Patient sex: M
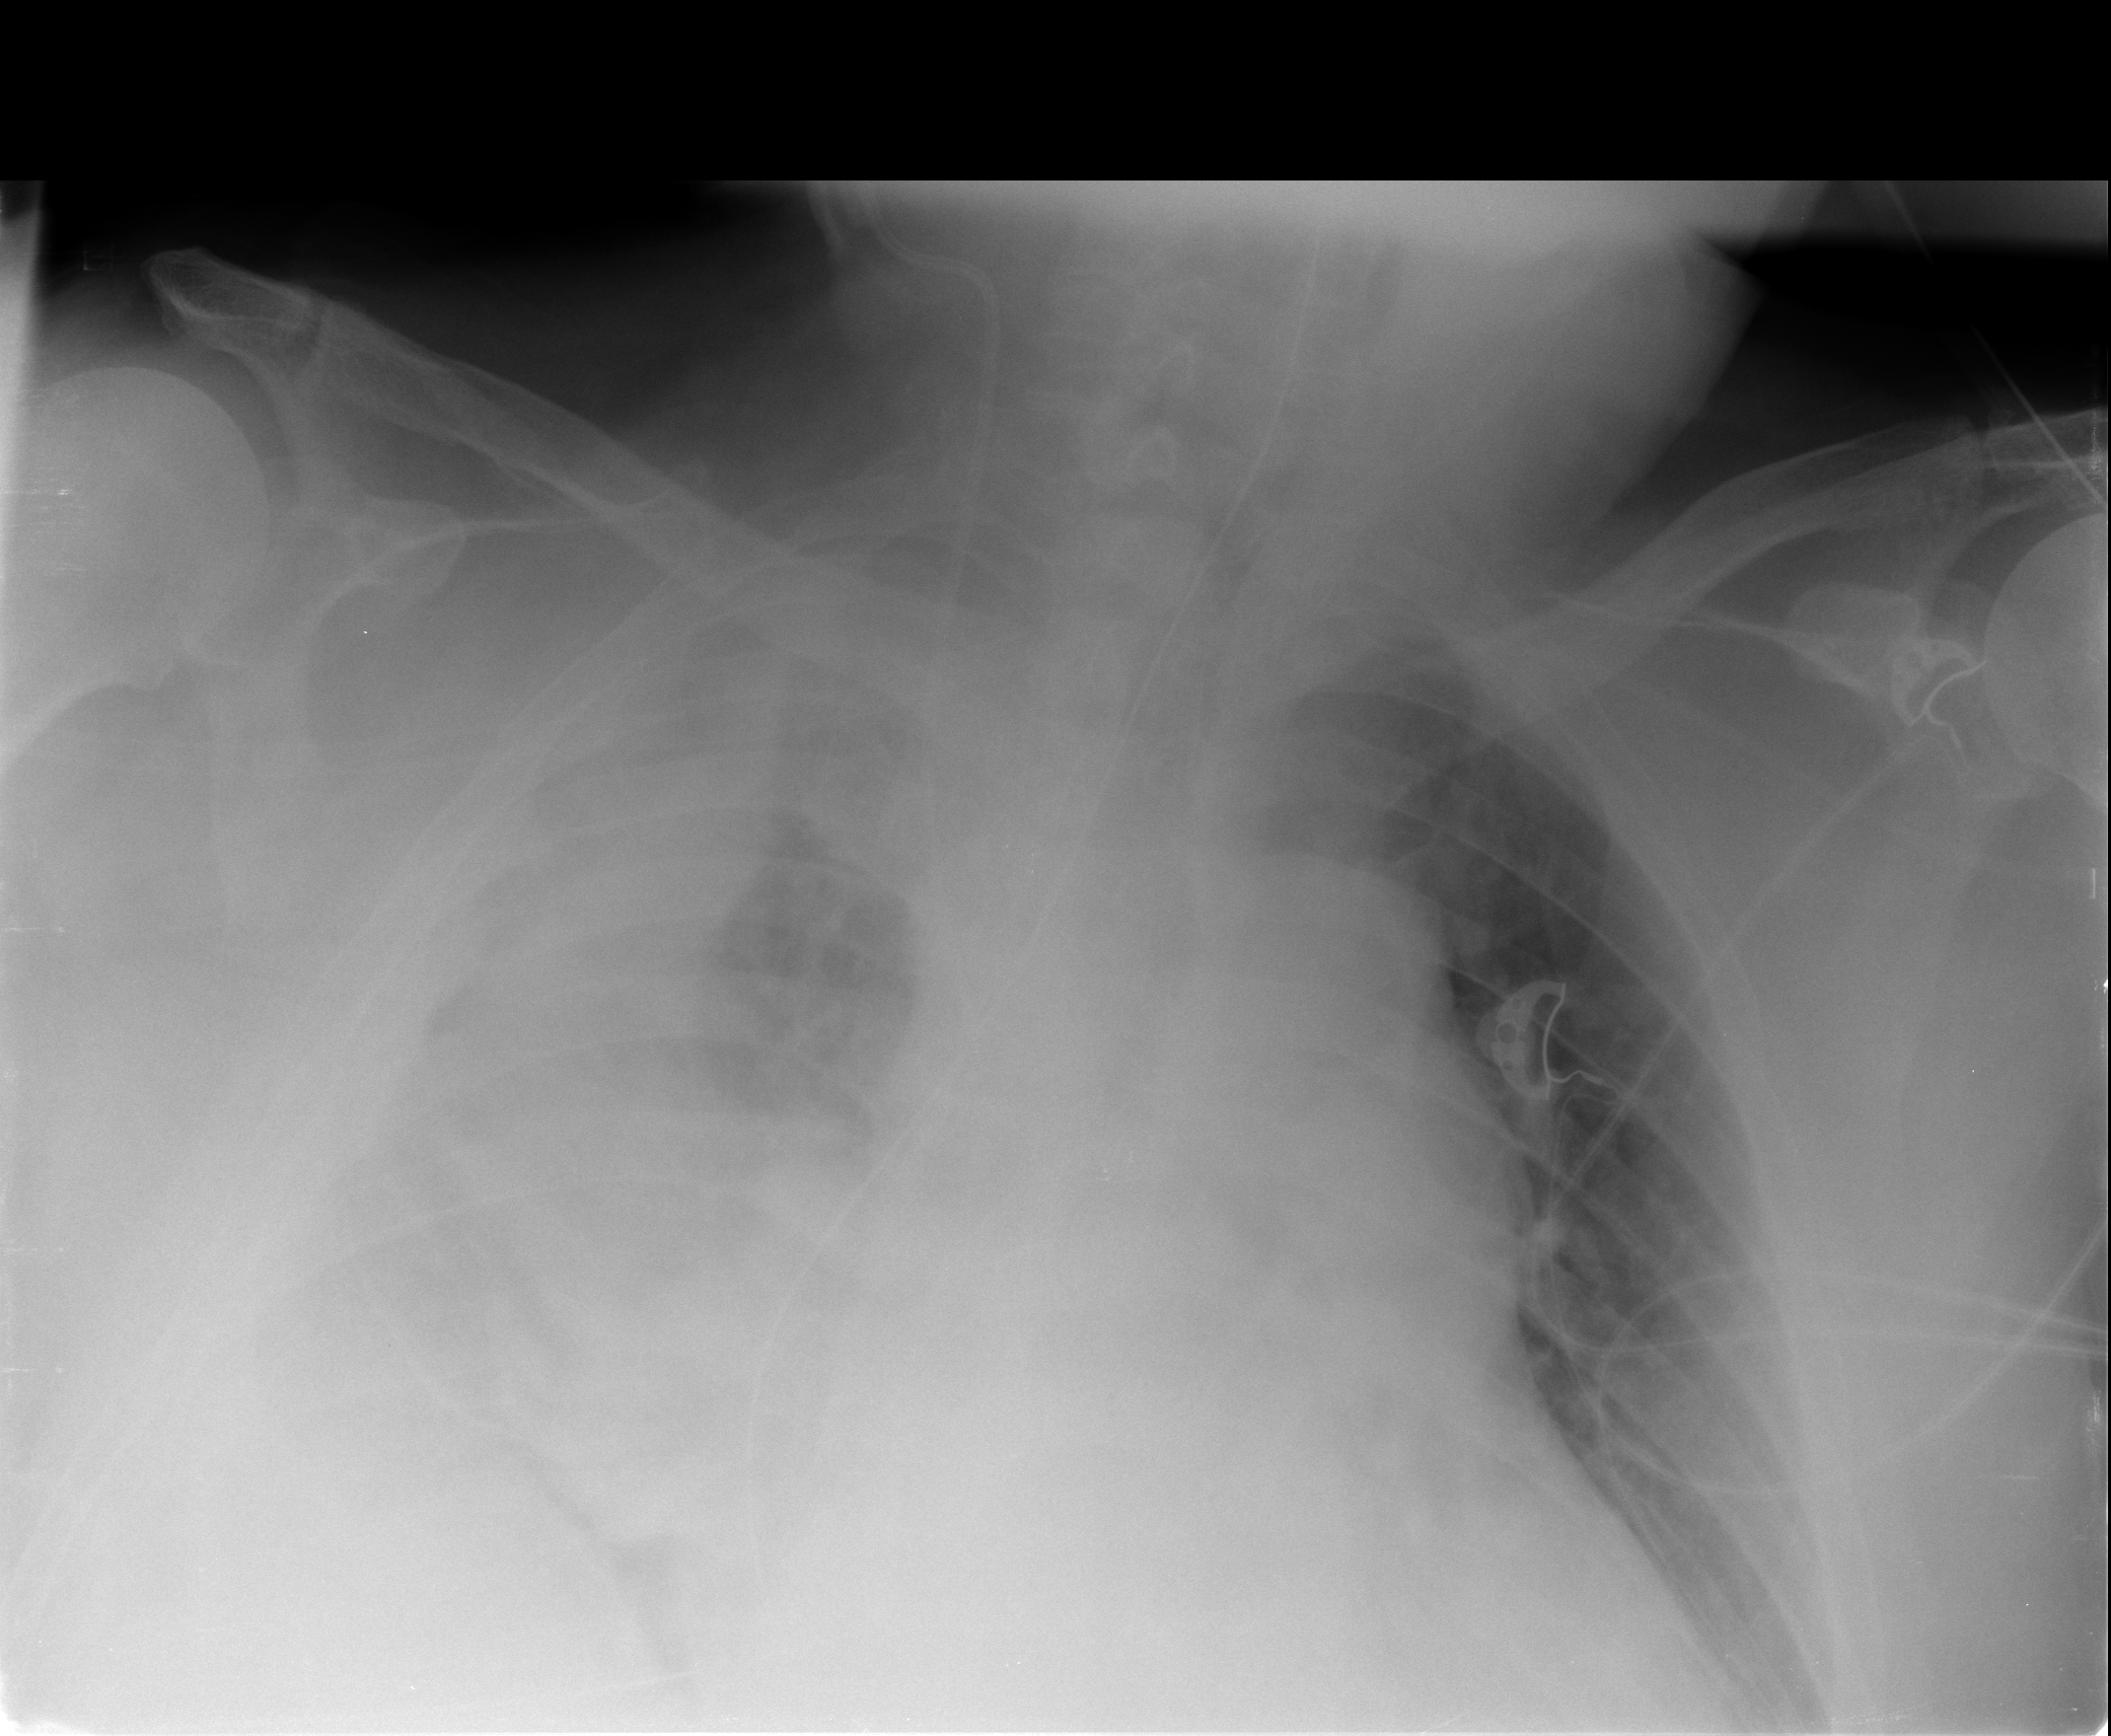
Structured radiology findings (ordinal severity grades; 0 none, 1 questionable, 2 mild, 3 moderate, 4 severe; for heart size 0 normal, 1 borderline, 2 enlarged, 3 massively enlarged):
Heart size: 2
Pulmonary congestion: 0
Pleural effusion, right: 3
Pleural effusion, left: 0
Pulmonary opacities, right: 1
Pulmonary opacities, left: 0
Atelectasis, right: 4
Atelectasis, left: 0